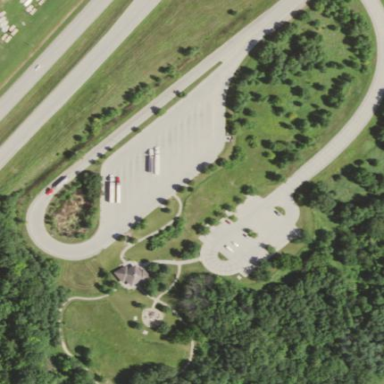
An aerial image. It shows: Rest area along the road.